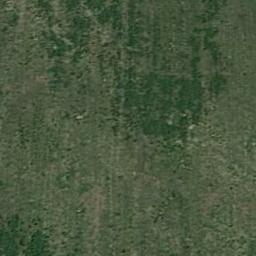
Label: meadow